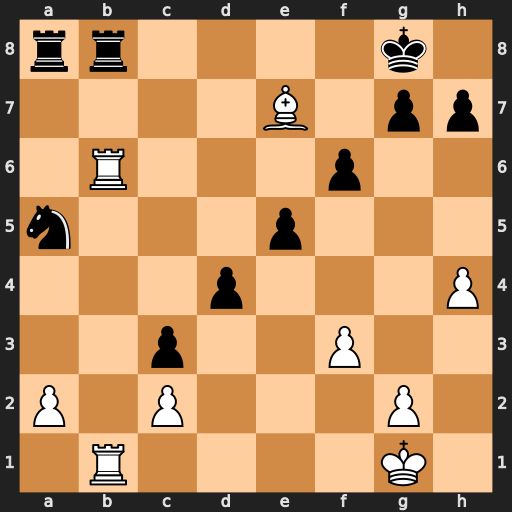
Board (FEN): rr4k1/4B1pp/1R3p2/n3p3/3p3P/2p2P2/P1P3P1/1R4K1
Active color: w
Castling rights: -
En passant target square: -
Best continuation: Rxb8+ Rxb8 Rxb8+